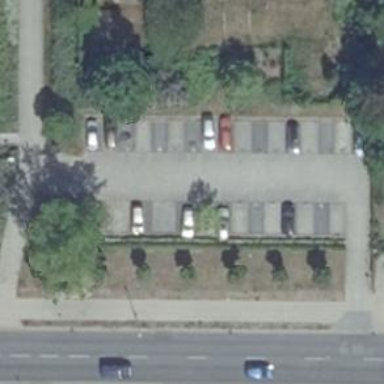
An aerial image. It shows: Parking area surfaced with paving stones.